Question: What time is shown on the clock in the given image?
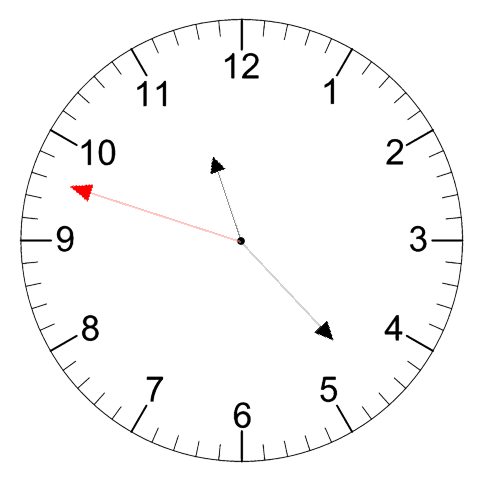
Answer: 11:22:48